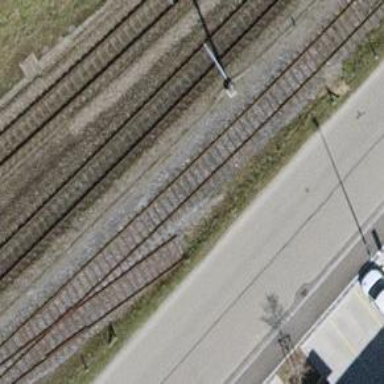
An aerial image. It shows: Disused railway spur line.